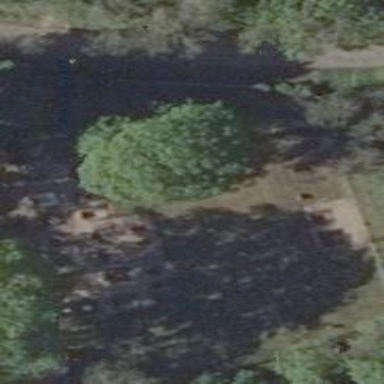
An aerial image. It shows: Cemetery.